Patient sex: M
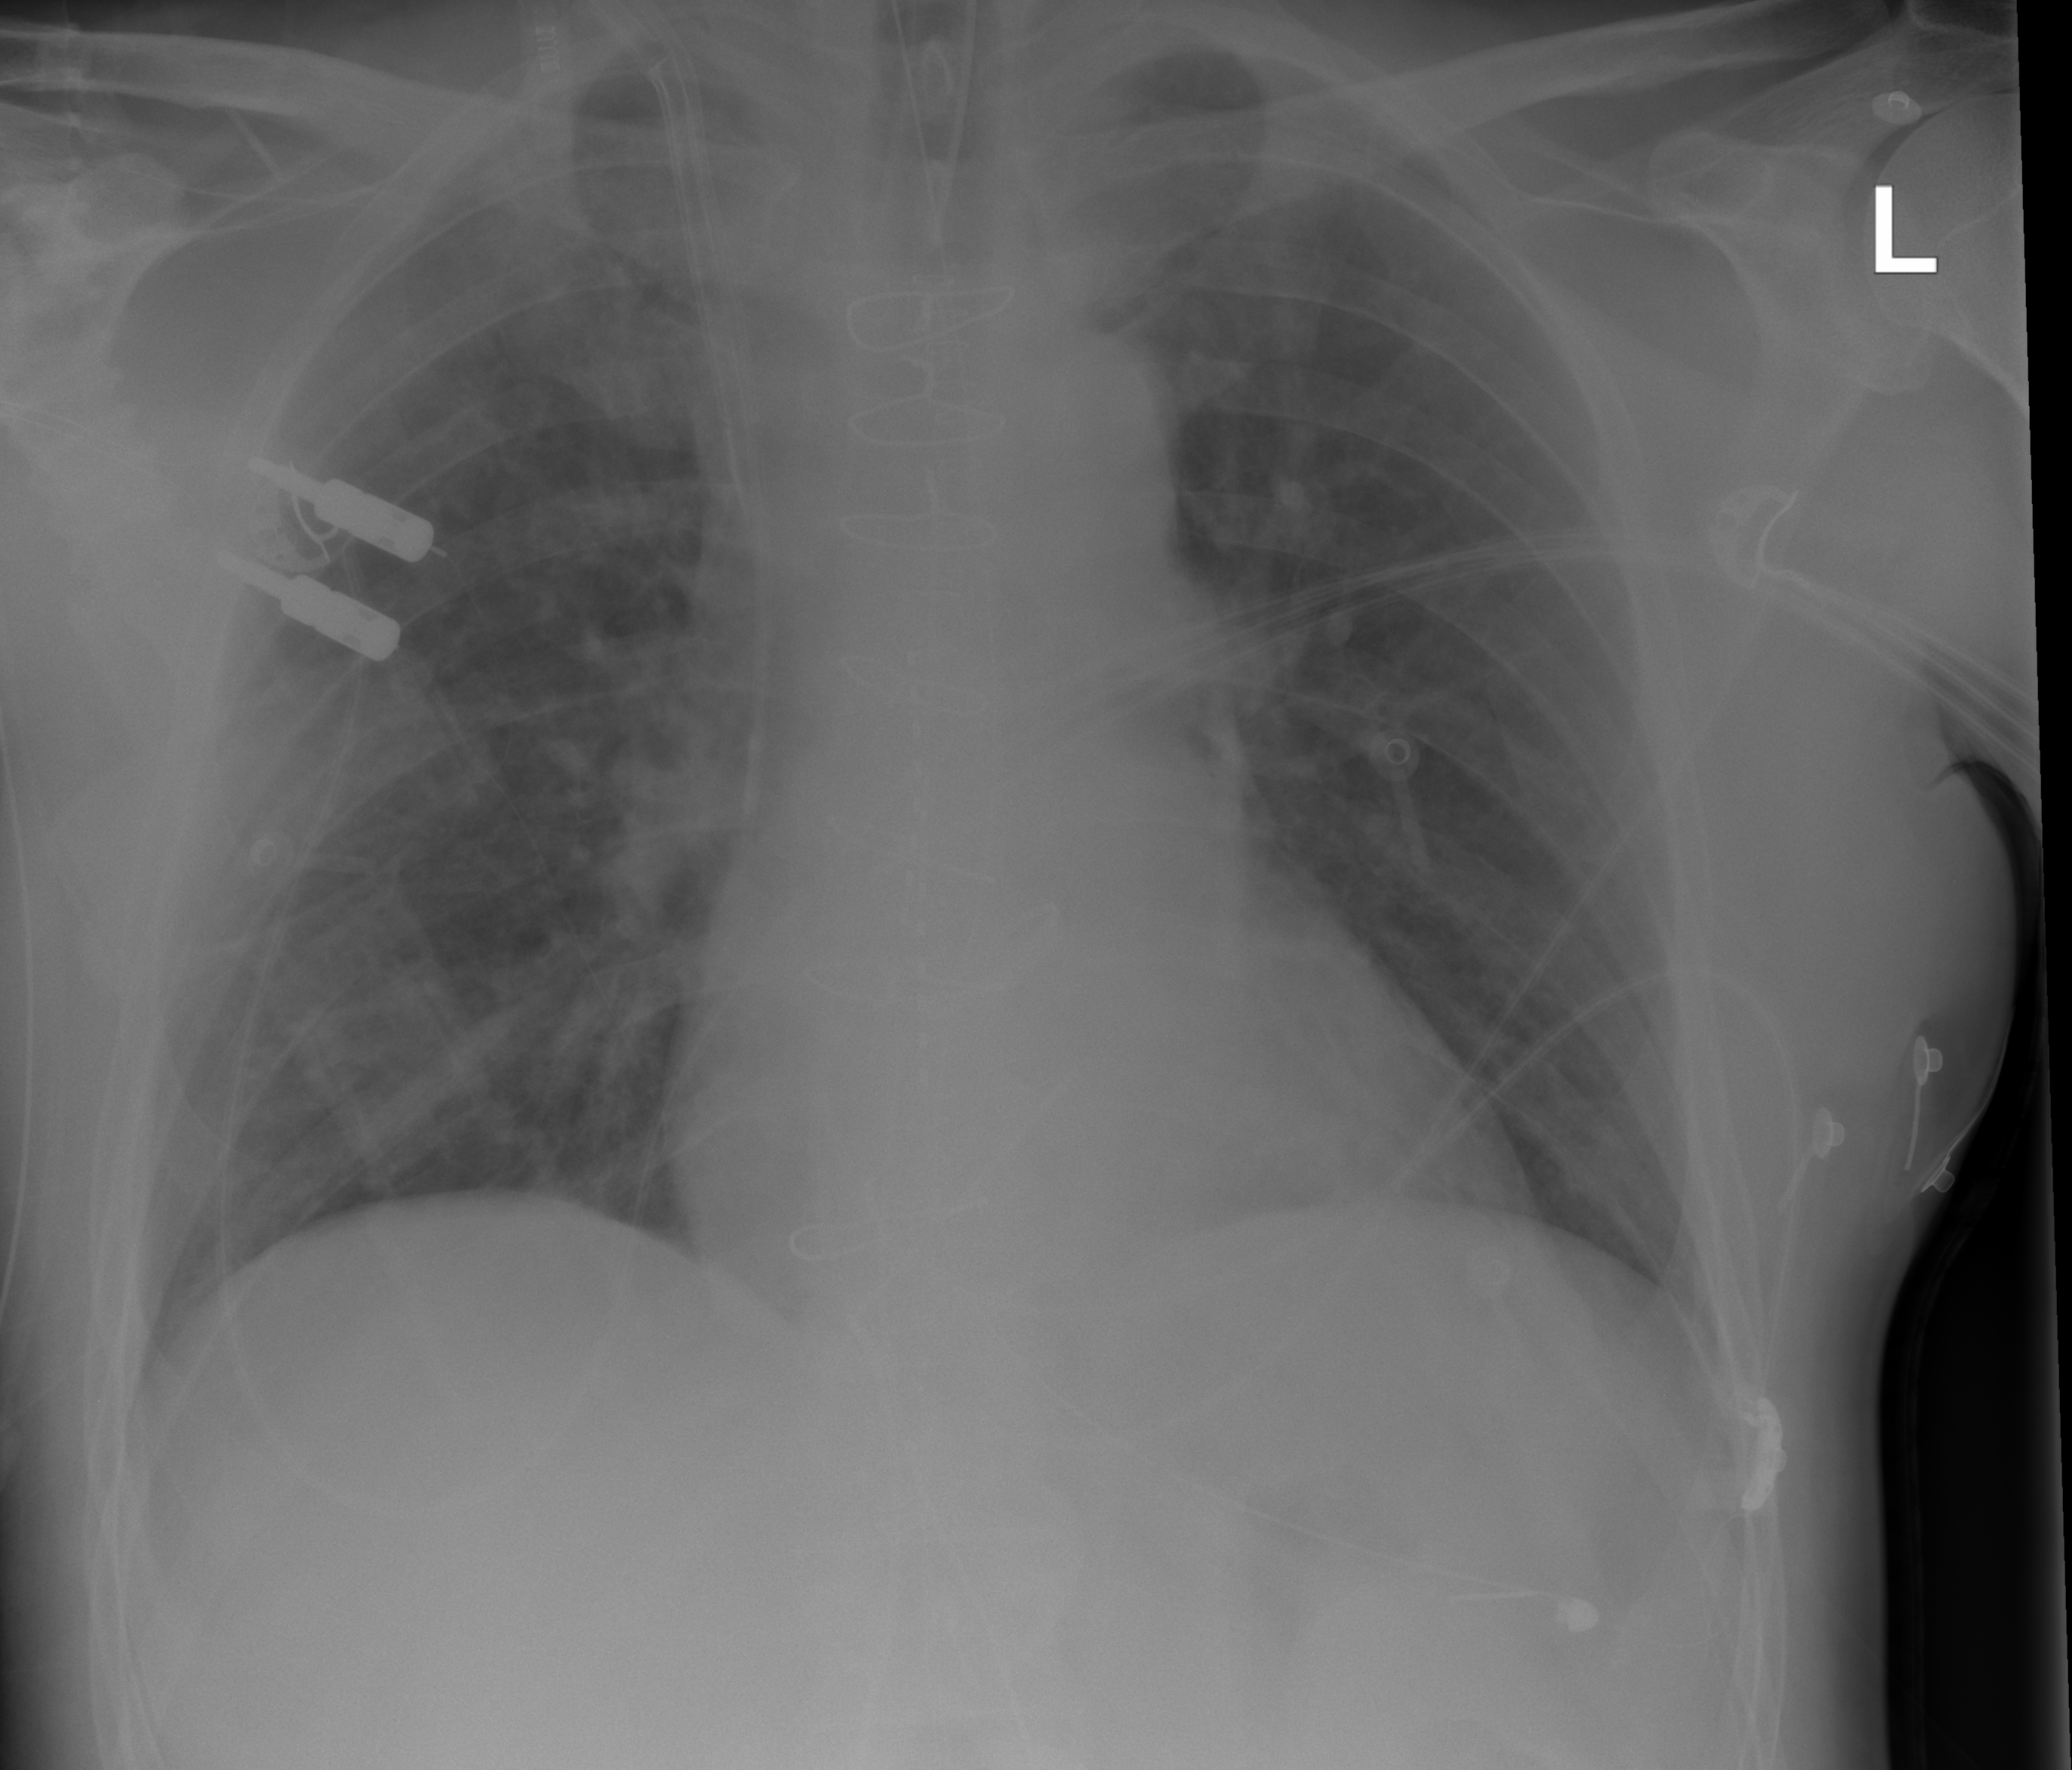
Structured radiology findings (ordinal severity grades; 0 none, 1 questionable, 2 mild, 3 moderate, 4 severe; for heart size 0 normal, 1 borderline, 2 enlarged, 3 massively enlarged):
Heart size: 0
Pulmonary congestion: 2
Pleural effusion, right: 0
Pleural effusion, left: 0
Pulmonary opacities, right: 0
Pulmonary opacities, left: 0
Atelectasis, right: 0
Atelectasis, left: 0